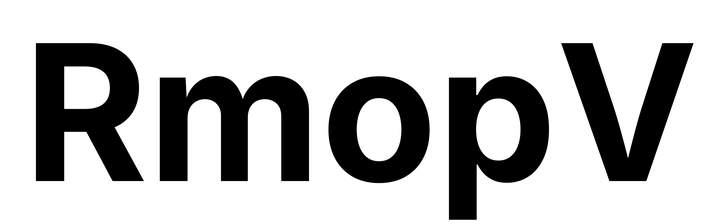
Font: Inter_Bold